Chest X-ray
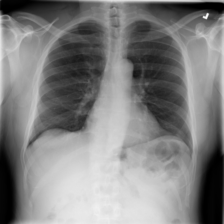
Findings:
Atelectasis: negative
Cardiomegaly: negative
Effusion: negative
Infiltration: negative
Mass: negative
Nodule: negative
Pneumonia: negative
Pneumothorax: negative
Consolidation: negative
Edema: negative
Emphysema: negative
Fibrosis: negative
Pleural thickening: negative
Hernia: negative